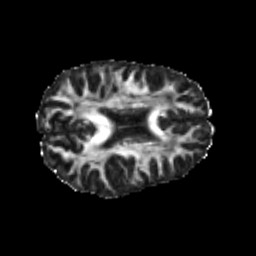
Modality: FA
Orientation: axial
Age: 24
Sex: female
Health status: healthy
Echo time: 0.074 s